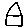
Label: house